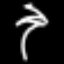
Label: palm tree